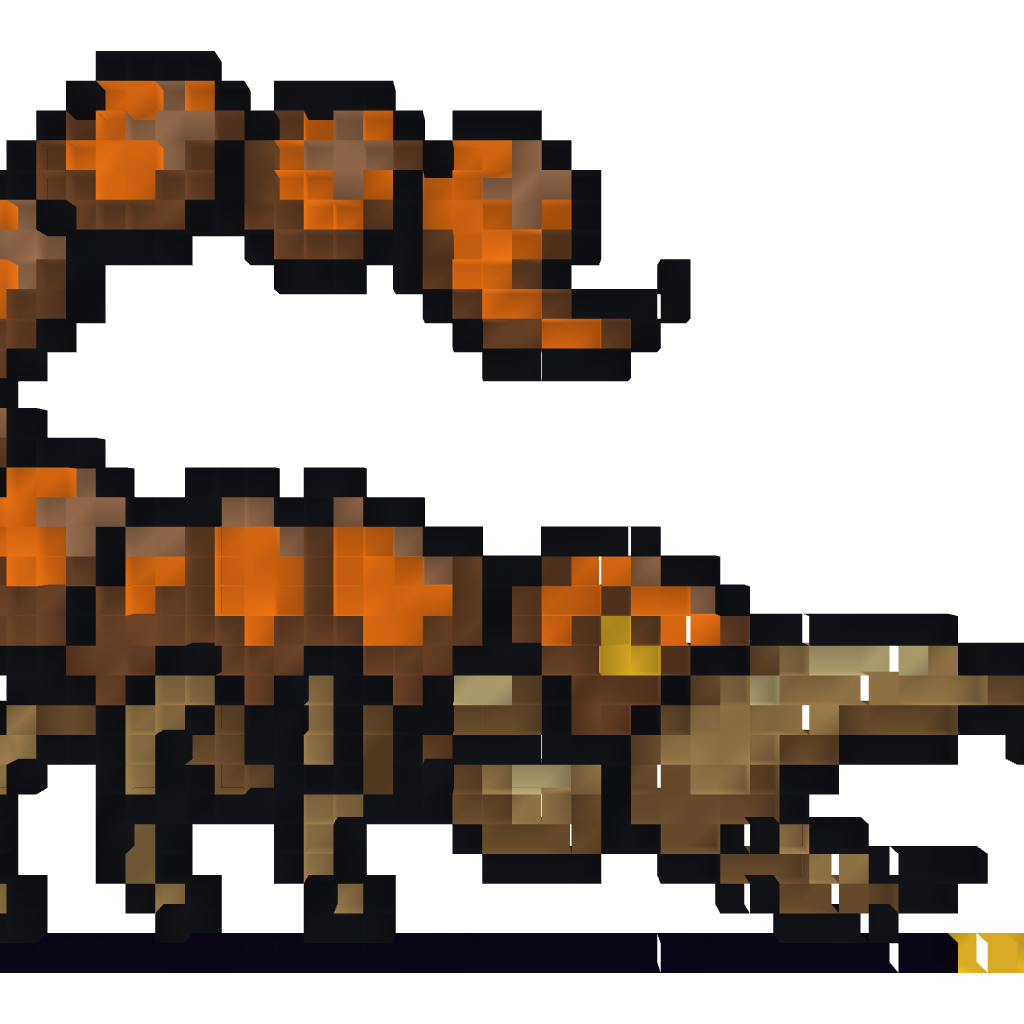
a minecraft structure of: Scorpion PixelArt